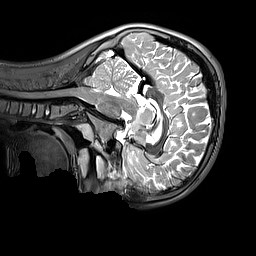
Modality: T2w
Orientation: sagittal
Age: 10
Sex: male
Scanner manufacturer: siemens
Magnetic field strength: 3 T
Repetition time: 3.2 s
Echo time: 0.408 s